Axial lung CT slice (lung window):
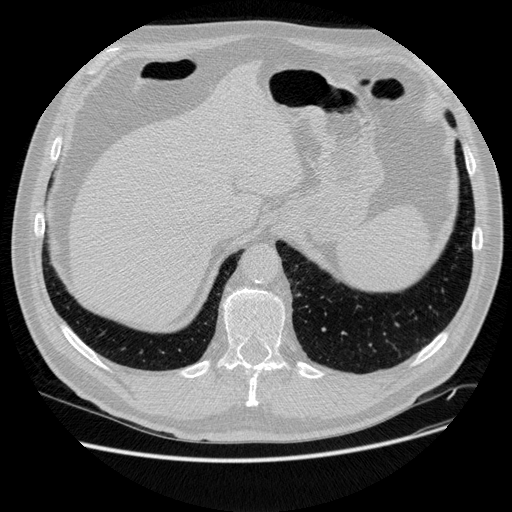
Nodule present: no